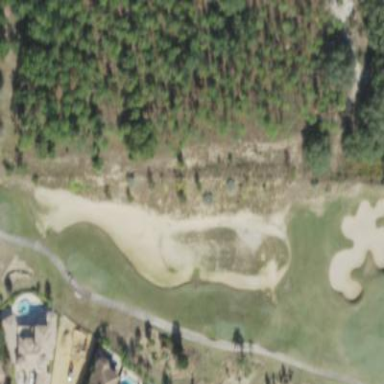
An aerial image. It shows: Sand bunker on golf course.